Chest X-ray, PA view. Patient: 58 years old, sex M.
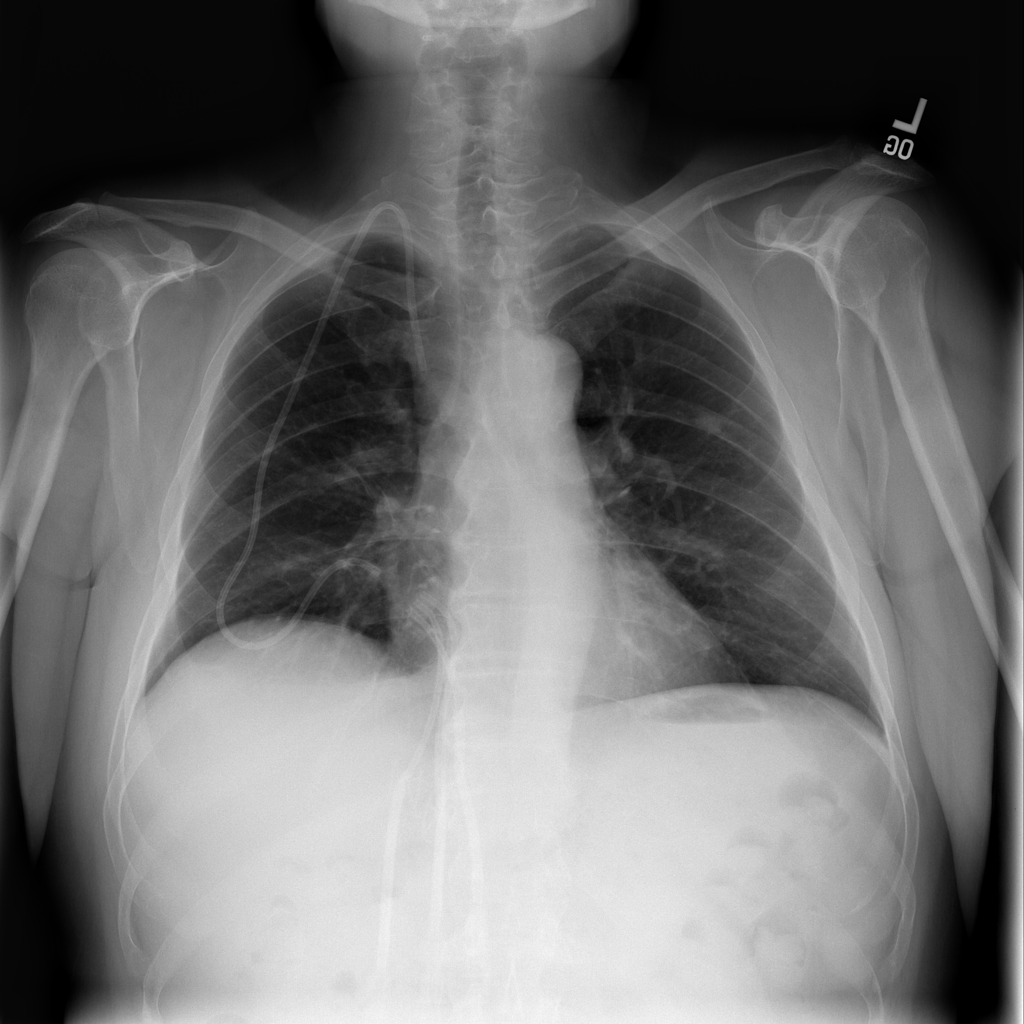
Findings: No Finding